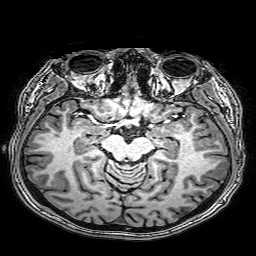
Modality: T1w
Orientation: coronal
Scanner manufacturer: philips
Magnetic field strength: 3 T
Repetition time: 0.0096 s
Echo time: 0.0046 s